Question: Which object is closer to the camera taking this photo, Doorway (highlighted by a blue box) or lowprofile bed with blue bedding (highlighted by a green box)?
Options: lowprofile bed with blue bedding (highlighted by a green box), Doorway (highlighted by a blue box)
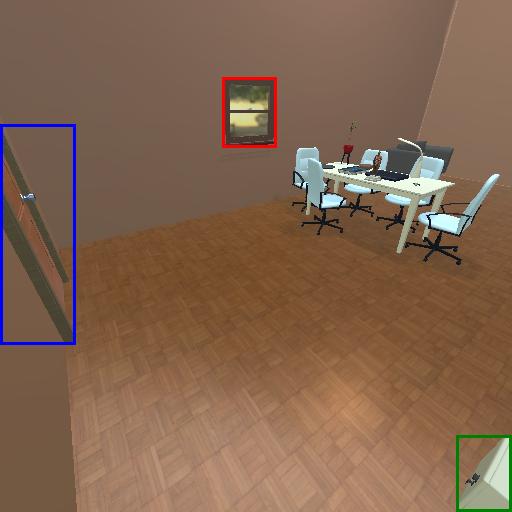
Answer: lowprofile bed with blue bedding (highlighted by a green box)